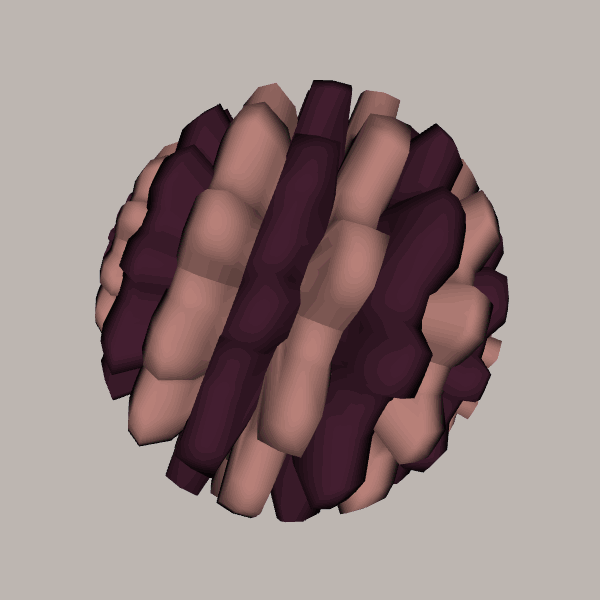
Background: light